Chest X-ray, AP view. Patient: 38 years old, sex M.
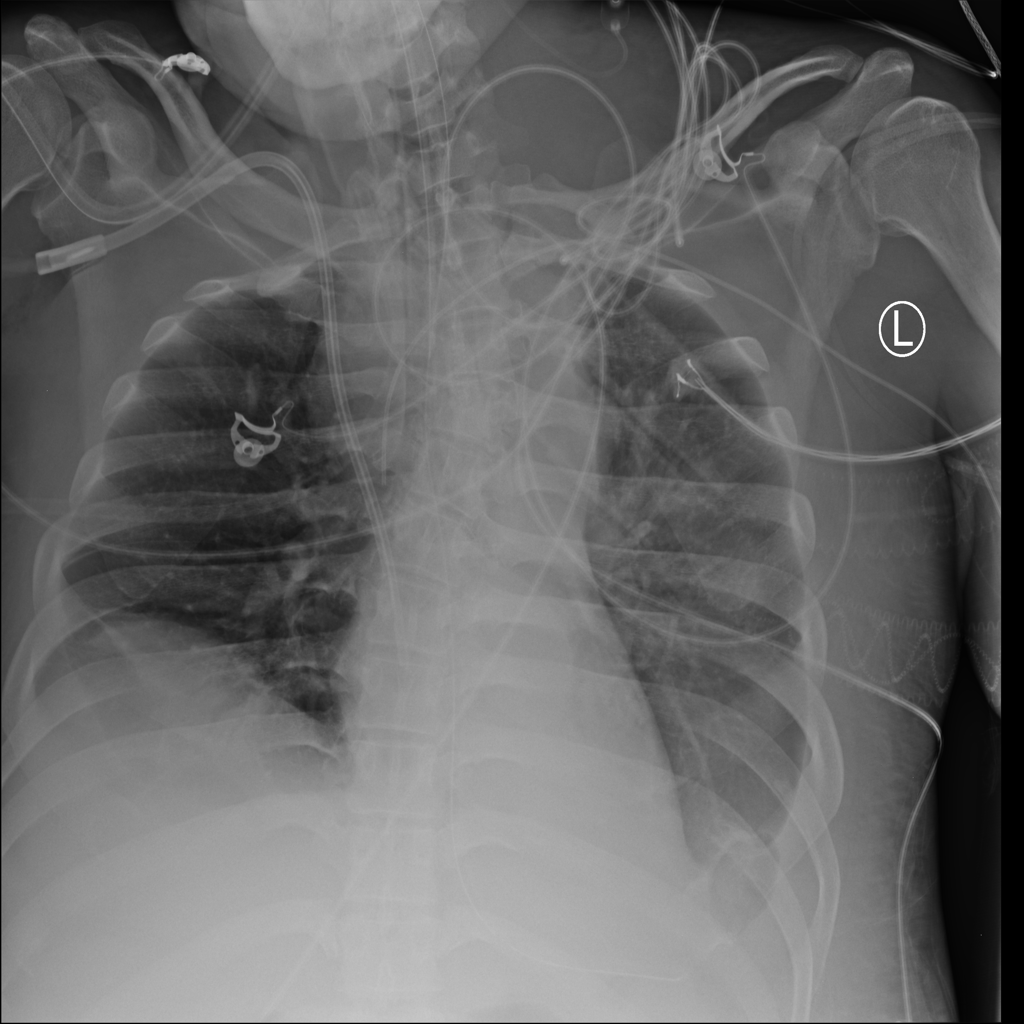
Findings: Effusion, Infiltration